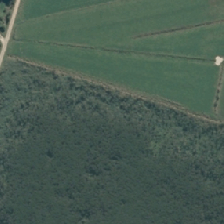
Land cover: herbaceous_freshwater_vege